Question: I don't know, all of sudden Razor syntax showing in Red. I suspended and resumed and also closed VS and restarted still the same. Anything else to do?

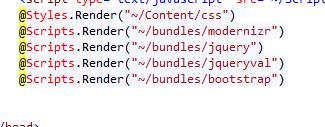
Answer: Check the references in the /Web.config and the Views/Web.config. If they are correct, try a clean and rebuild. If that still does not work, you can manually delete the bin folder and VS will recreate it anew.